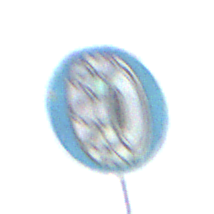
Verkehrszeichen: SchneekettenVorgeschrieben
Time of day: SunriseSunset
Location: Outdoor (Nature)
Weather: PartlyCloudy
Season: NotSpecified
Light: Natural